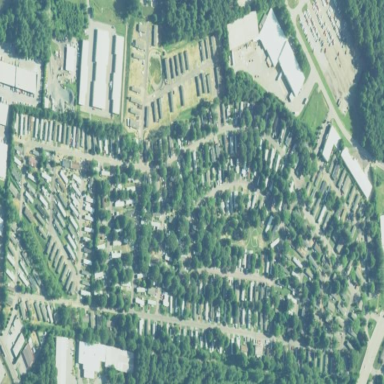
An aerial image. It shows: Residential area designated as trailer park.